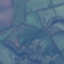
Land use / land cover class: Pasture